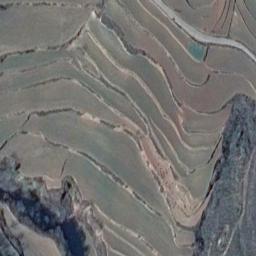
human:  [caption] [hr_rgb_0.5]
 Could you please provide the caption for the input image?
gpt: The bare and green terrace is next to some trees .

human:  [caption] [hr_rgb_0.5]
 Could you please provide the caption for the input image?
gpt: The green plants are on the terrace .

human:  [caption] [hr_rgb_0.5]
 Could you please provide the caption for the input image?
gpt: There is a path between the terraces leading to a building .

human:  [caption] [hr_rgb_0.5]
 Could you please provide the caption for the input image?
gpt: A large layer of brown and green mixed terraces .

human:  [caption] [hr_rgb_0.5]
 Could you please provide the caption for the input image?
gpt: There are many green terraces of different sizes .